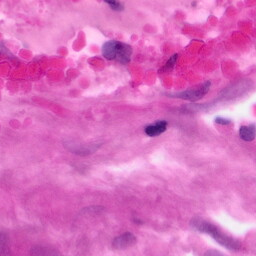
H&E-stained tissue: Pancreatic